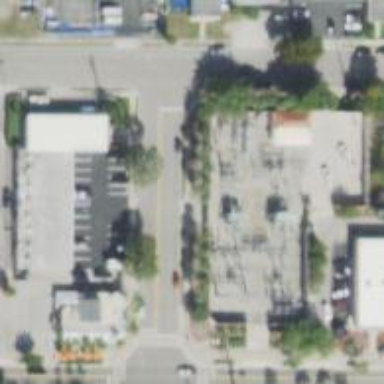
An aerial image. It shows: Switch for power supply.